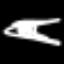
Label: pants